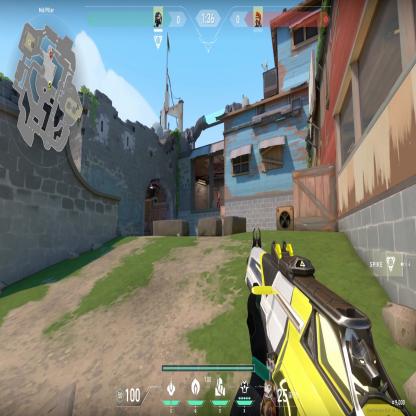
Label: enemy